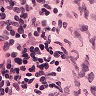
Metastatic tissue present: no